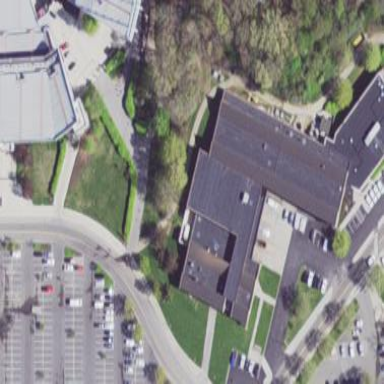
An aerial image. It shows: University building.